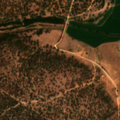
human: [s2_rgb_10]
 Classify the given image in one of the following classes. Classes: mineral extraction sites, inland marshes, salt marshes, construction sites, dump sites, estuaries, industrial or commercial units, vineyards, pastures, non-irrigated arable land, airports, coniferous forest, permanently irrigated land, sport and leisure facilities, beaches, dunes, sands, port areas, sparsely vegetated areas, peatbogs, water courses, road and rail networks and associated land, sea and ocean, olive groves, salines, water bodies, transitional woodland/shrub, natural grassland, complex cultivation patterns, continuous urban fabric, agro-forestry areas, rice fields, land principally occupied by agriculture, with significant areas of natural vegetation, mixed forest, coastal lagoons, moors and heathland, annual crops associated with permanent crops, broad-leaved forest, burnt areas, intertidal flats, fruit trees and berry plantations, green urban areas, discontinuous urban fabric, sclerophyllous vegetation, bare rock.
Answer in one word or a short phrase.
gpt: non-irrigated arable land, permanently irrigated land, rice fields, broad-leaved forest, mixed forest, moors and heathland